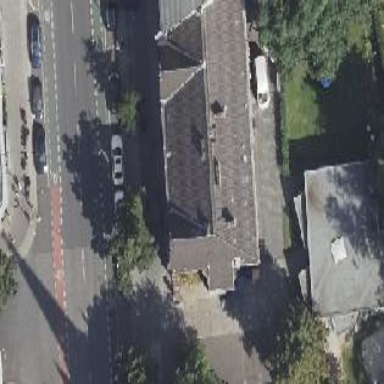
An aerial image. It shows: Residential building.